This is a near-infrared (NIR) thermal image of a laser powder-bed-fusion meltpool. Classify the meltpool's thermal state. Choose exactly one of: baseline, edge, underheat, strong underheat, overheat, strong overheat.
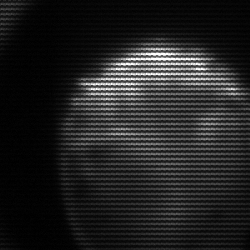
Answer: edge